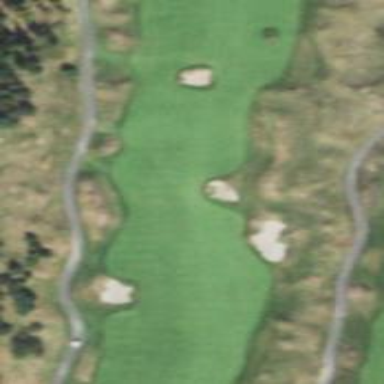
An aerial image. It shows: Golf hole.